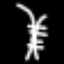
Label: palm tree